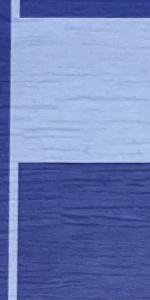
Label: Empty